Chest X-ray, AP view. Patient: 57 years old, sex M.
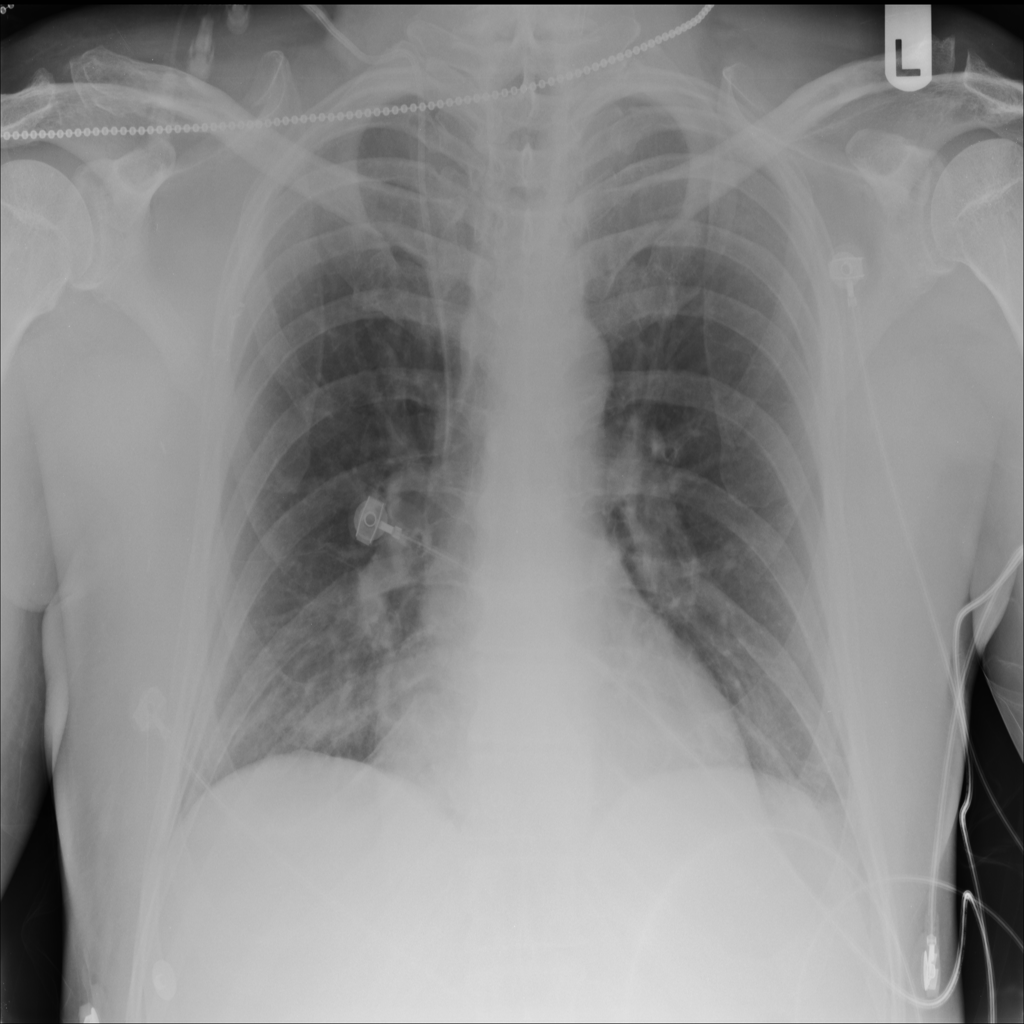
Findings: No Finding